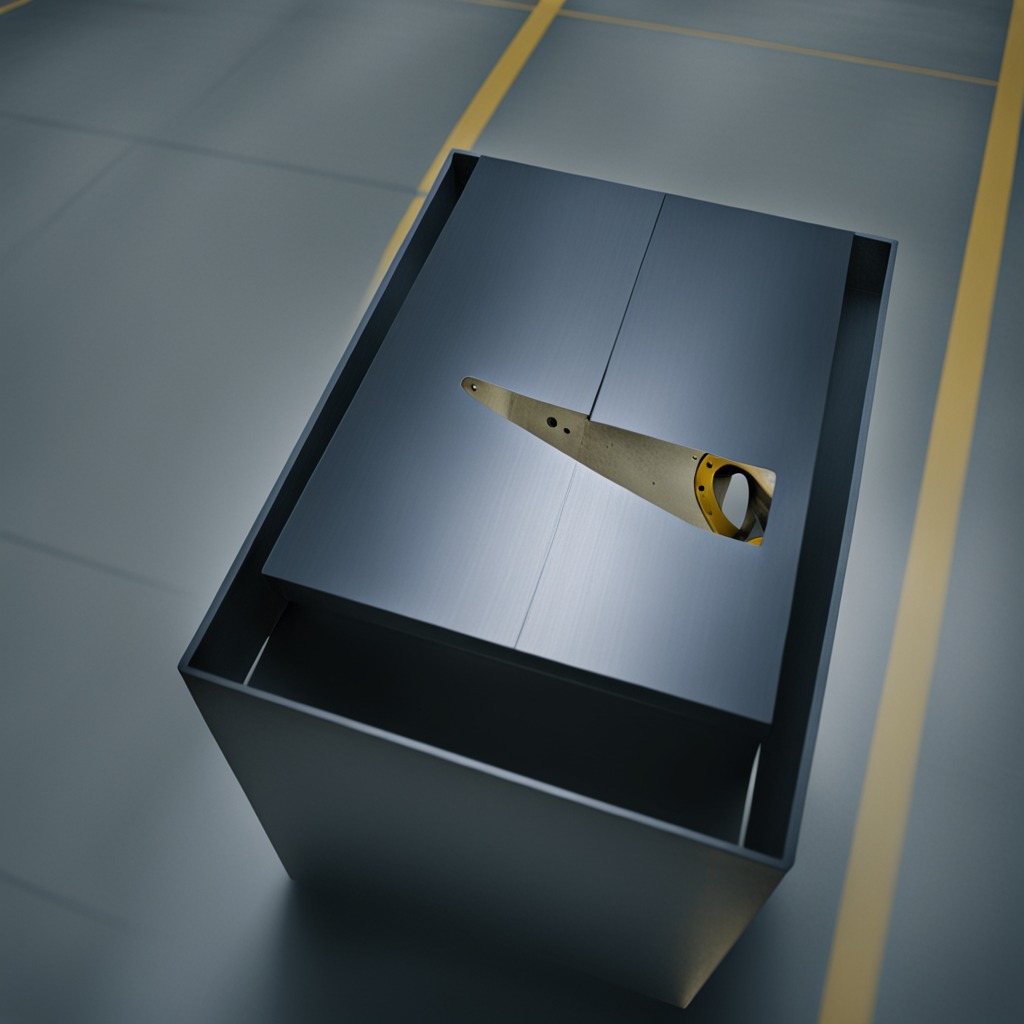
A metal saw is lying on a toolbox surface in an airplane hangar workshop 8K.